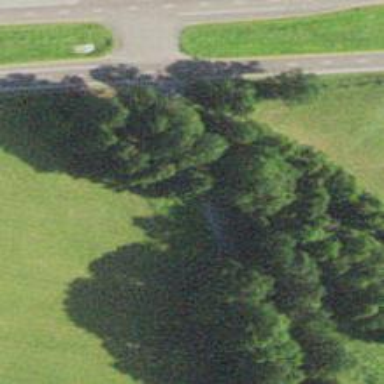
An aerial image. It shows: Tertiary road.